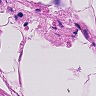
Metastatic tissue present: no